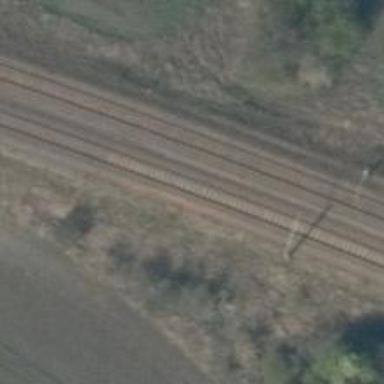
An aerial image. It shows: Railway switch.